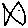
Label: fish